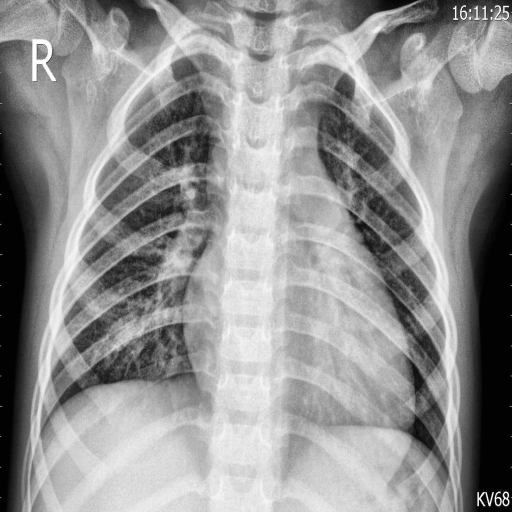
Finding: PNEUMONIA